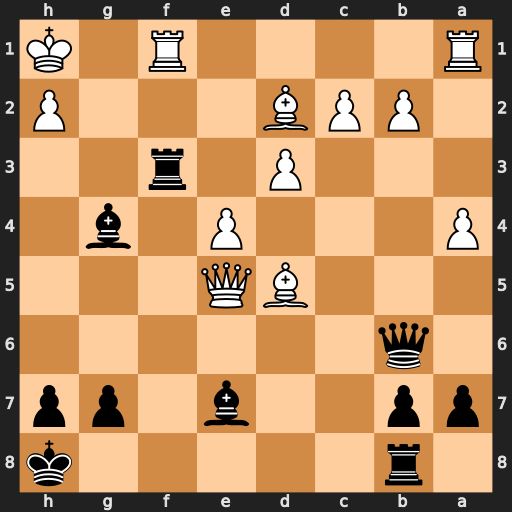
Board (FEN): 1r5k/pp2b1pp/1q6/3BQ3/P3P1b1/3P1r2/1PPB3P/R4R1K
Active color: b
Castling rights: -
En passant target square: -
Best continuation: Rbf8 Rg1 Bf6